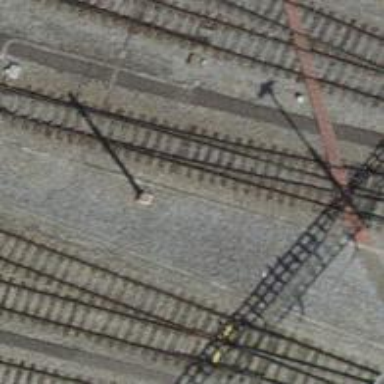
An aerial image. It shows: Railway switch.